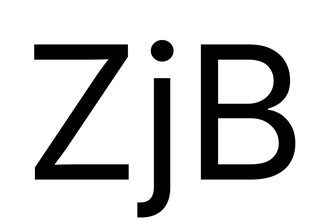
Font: Inter_Regular